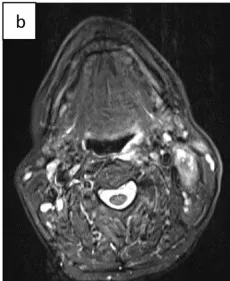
CT coronal images post-chemotherapy. CT image with a coronal cut on the mandibular plane.
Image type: radiology (mri)